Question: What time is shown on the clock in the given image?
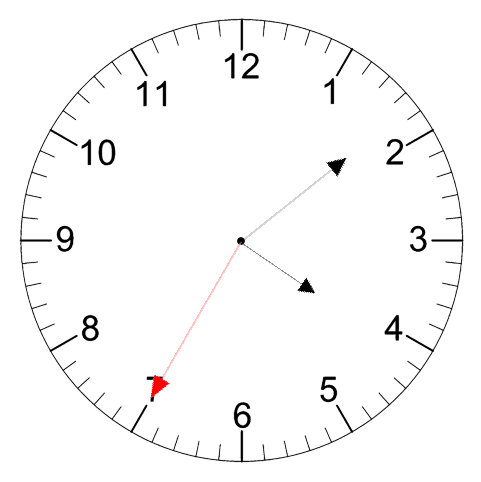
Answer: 04:08:35